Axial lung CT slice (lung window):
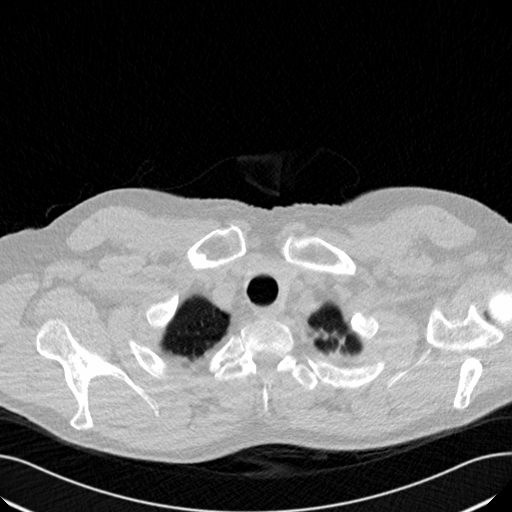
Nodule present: no